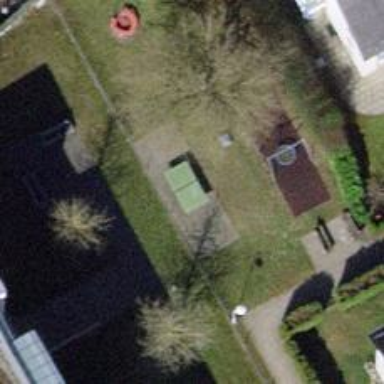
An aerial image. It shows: Pitch for leisure activities.